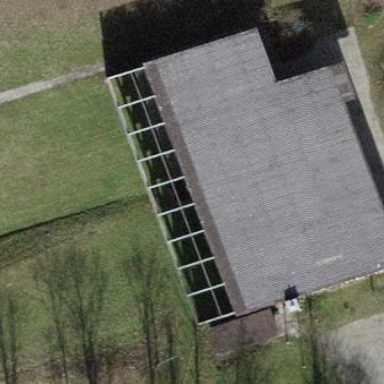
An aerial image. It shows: Shooting sport building.